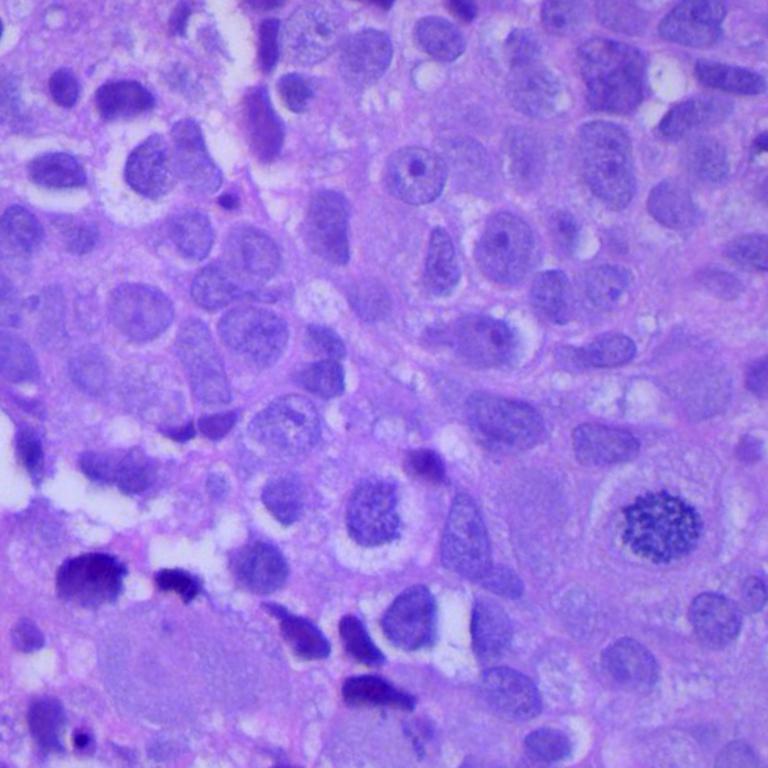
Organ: lung
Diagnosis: squamous carcinomas